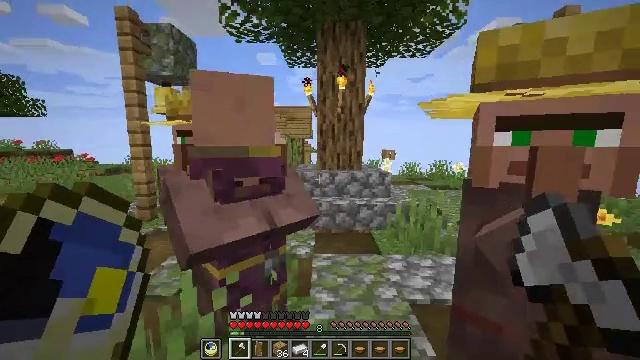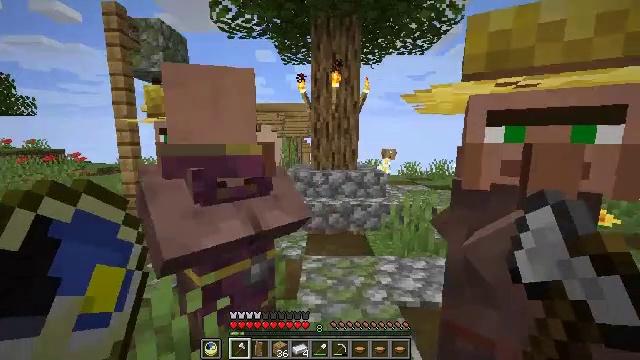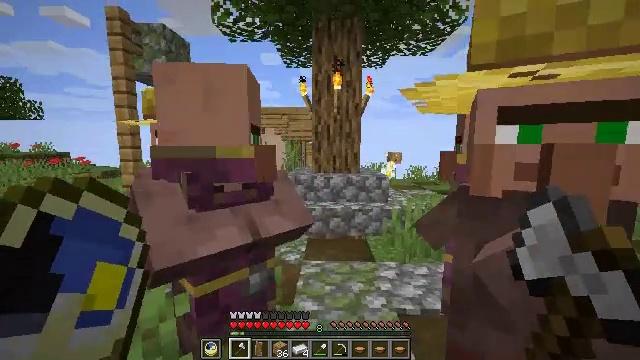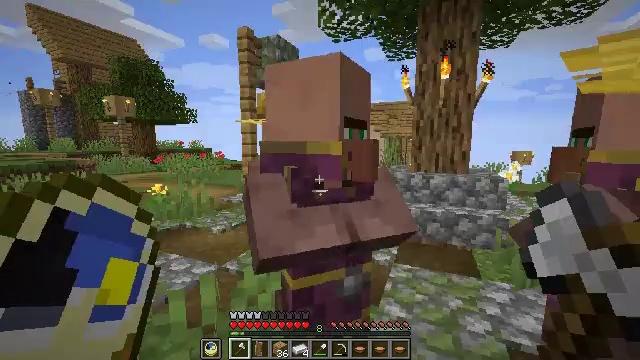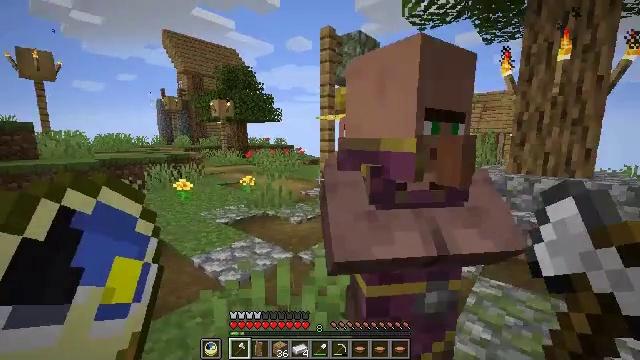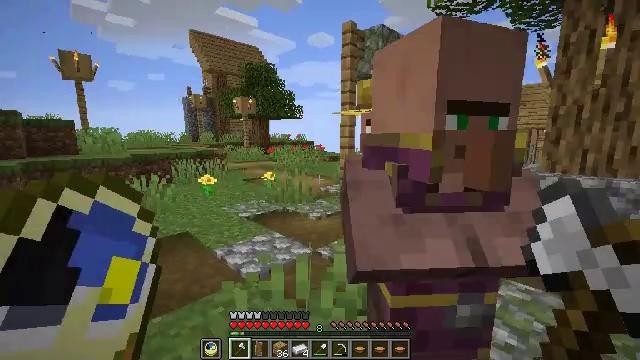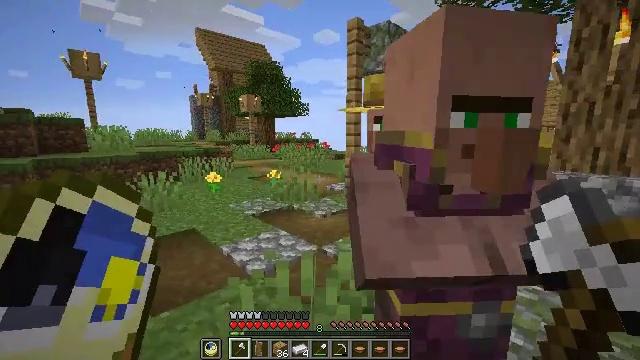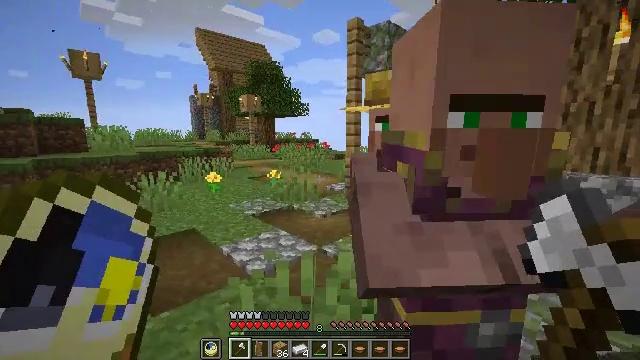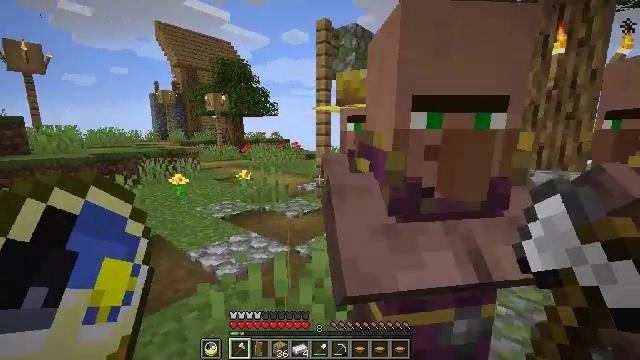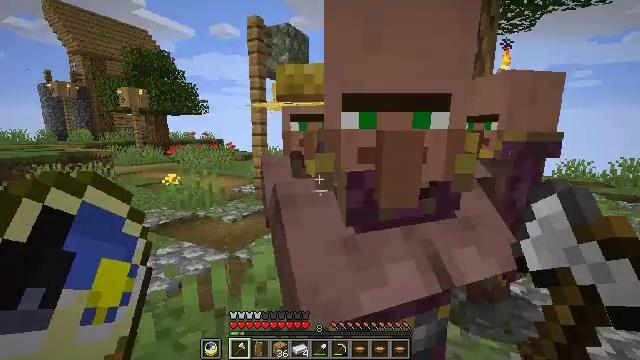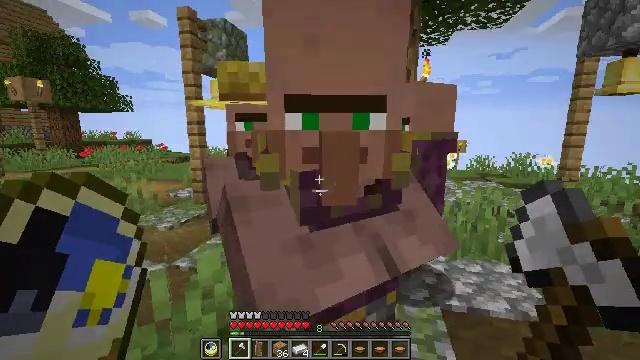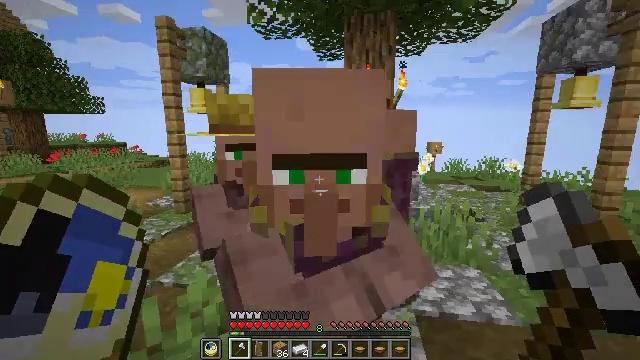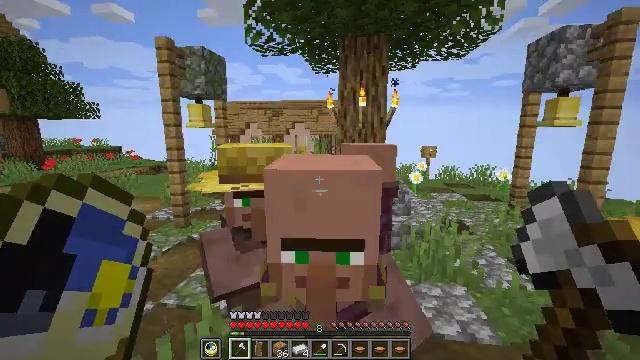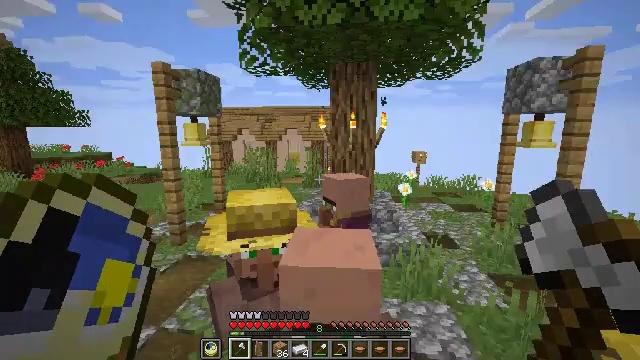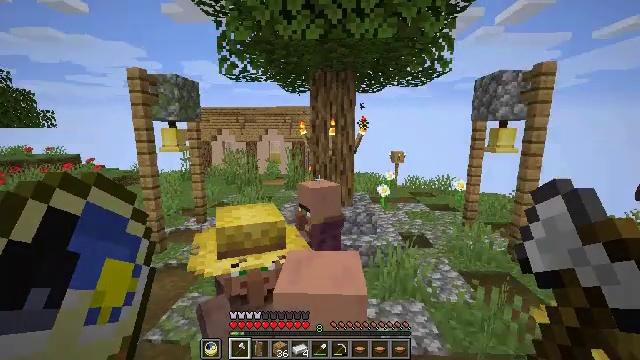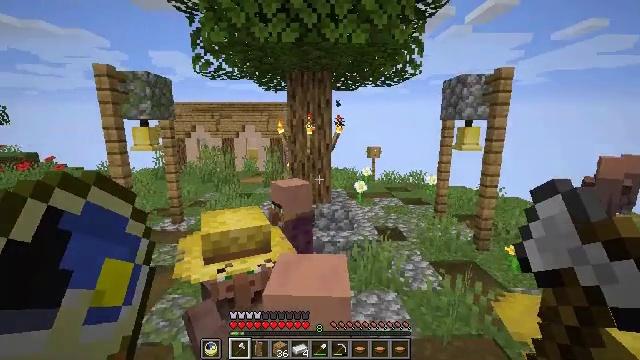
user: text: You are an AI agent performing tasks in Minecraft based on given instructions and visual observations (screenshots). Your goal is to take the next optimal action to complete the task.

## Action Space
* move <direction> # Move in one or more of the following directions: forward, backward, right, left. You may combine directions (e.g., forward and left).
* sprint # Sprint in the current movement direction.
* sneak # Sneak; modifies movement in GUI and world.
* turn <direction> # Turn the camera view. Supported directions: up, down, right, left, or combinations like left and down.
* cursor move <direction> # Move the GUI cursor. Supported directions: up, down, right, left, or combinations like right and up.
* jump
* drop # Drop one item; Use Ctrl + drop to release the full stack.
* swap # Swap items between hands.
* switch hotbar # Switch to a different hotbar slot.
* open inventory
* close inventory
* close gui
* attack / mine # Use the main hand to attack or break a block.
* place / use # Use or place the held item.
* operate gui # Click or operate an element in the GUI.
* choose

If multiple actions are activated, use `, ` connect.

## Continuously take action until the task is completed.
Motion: motion action
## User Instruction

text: Collect the yellow bed from its place.
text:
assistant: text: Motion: no_op
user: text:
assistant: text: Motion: turn left
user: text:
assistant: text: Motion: turn left
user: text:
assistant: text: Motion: turn left
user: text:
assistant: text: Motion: turn left
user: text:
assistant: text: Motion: turn left
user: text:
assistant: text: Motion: no_op
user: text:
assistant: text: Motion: turn right
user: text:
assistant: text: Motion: turn right
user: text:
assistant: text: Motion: move back, turn right
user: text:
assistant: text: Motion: move back, turn right, jump
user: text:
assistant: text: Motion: move back, jump
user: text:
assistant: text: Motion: move back, turn right, jump
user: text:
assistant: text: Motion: move back, turn right, jump
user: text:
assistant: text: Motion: move back, turn right and down, jump
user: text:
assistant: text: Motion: move back, turn right, jump
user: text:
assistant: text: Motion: move back, jump
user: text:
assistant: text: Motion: move back, jump
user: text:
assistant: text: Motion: move back, turn right, jump
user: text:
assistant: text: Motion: move back, jump
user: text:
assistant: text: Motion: move back, jump
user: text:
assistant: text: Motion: move back, jump
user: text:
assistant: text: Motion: move back, jump
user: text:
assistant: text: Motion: move back, jump
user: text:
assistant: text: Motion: move back, jump
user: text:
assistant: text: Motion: move back, jump
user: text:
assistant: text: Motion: move back, jump
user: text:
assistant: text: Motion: move back, jump
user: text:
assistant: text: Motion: move back, turn right, jump
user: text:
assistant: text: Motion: move back, jump